Field crop: tomato
Growth stage: 2
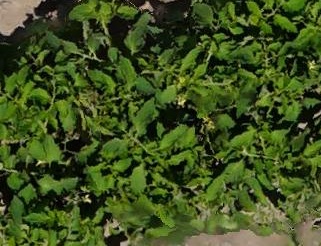
Species: tomato